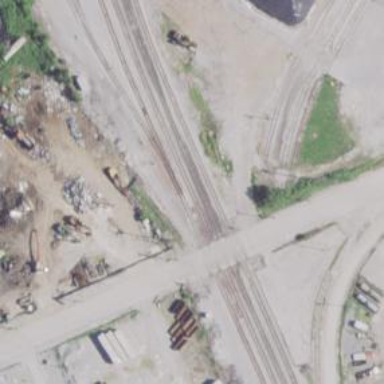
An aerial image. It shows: Level crossing along the railway.